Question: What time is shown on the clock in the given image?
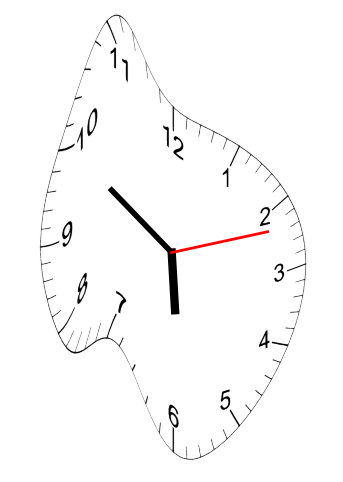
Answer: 05:50:12